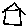
Label: house